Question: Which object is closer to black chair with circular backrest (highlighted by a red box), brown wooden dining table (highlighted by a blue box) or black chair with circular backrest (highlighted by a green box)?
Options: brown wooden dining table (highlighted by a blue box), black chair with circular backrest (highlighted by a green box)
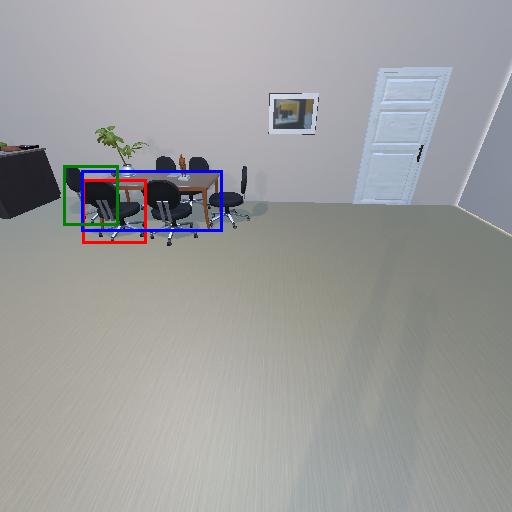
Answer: brown wooden dining table (highlighted by a blue box)